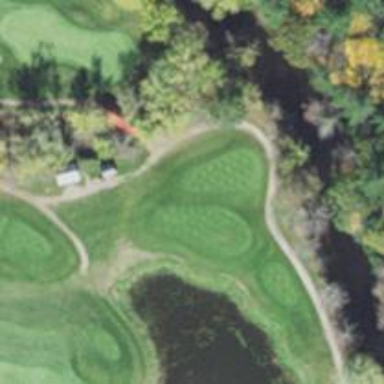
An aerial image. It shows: Pathway for golfing.